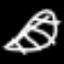
Label: leaf